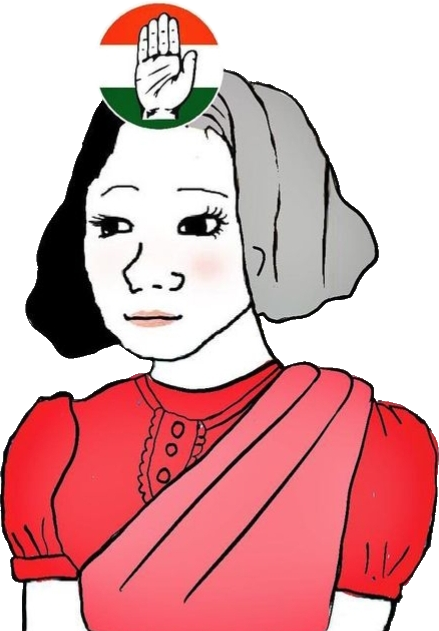
Label: 5_Trad_Wife